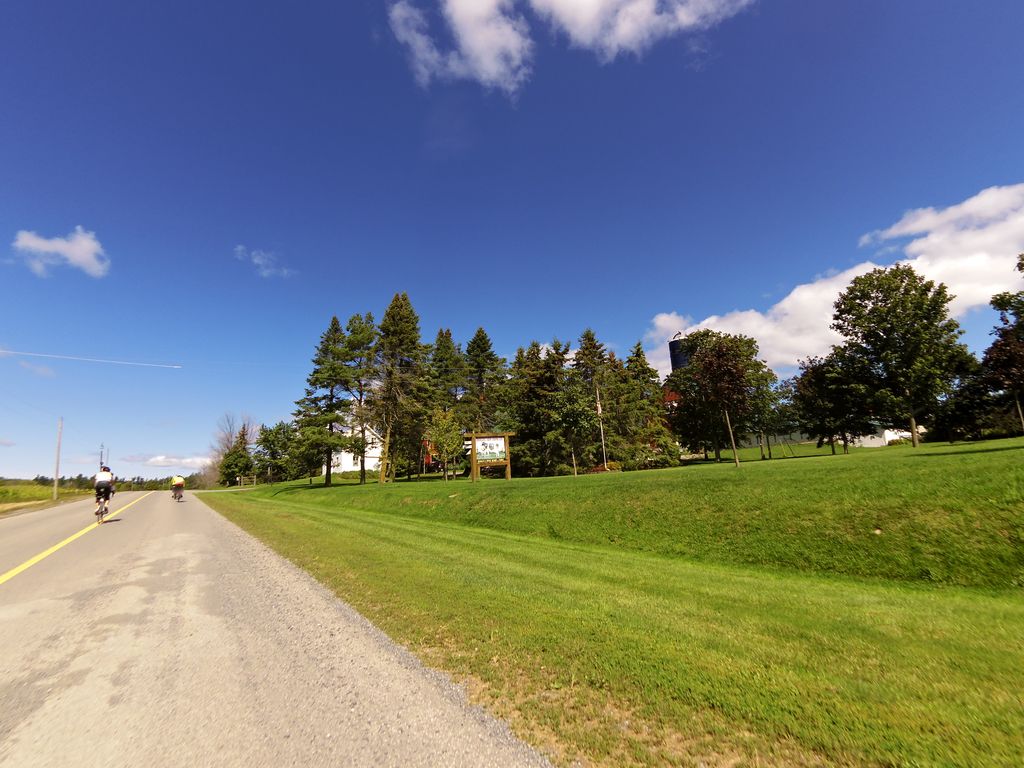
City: ottawa-gatineau